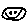
Label: smiley face